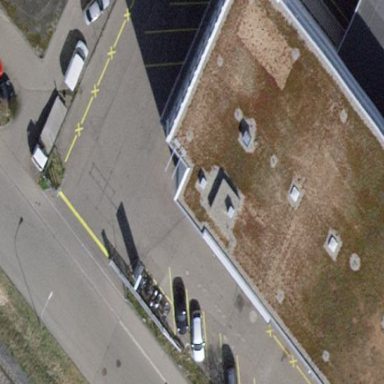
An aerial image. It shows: Commercial building.